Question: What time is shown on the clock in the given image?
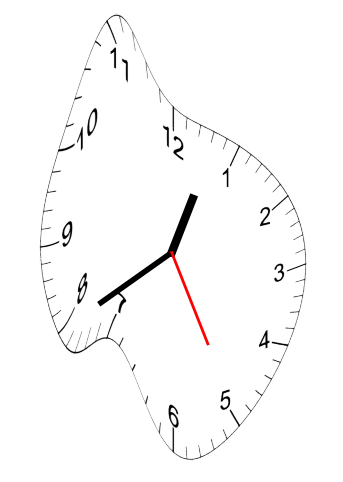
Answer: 12:39:25